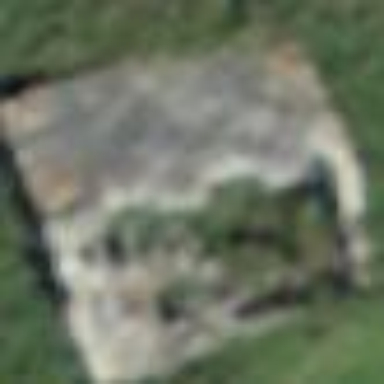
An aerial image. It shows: Ruins of building.